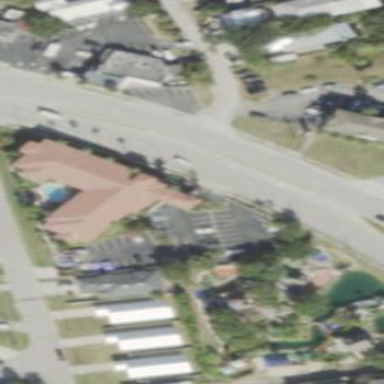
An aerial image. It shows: Hotel building.